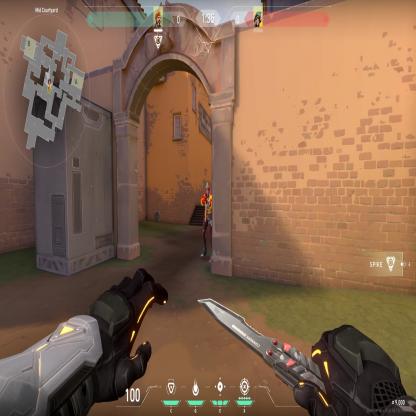
Label: enemy